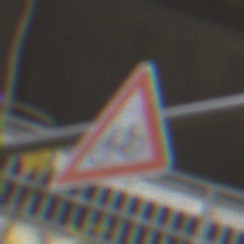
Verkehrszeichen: RadverkehrRechts
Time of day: MorningAfternoon
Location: Outdoor (Urban)
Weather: PartlyCloudy
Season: NotSpecified
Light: Natural